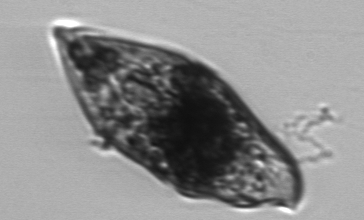
Label: Gyrodinium